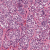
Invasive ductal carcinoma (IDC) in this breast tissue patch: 0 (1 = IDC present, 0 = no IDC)